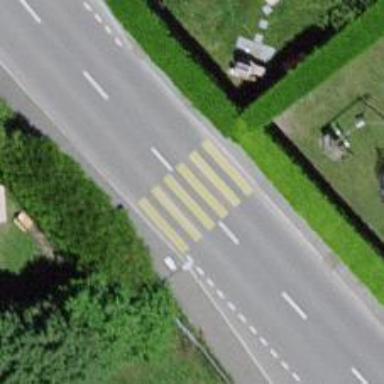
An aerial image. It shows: Marked uncontrolled road crossing.